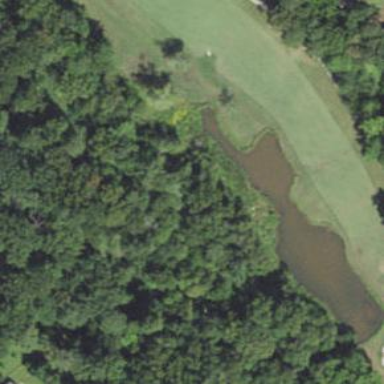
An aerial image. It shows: Water hazard on golf course. The hazard is natural water feature.